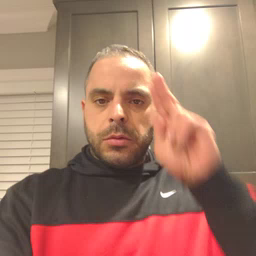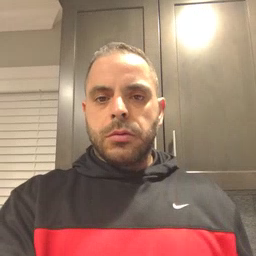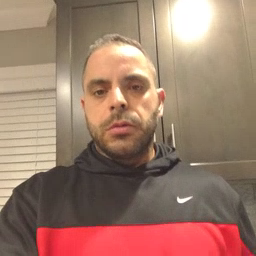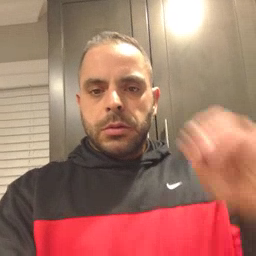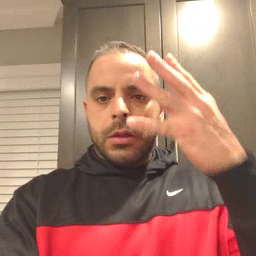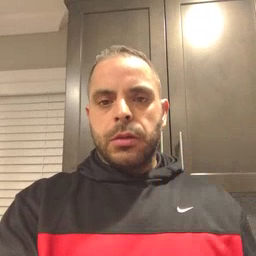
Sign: sun